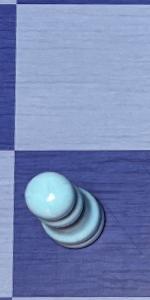
Label: Pawn_White